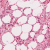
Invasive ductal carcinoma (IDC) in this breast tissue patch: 0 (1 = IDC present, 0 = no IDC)